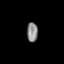
Tissue: prostate
Cell type: Fibroblasts
Senescence score: 0.7277
Nuclear area (px): 203
Mean DAPI intensity: 141.266